Question: I'm having a problem that I cannot find any information on anywhere on the Internet. I'm sharing an Azure directory with a number of my cohorts, and as such, any number of us might be working on a Resource in the Portal. However, when anyone creates a Bot Service, nobody else can access that Resource. Mind you, whoever creates the Bot Service can do whatever they want with it, but anyone else will see the error "Unable to find the bot with the specified id." (Written as is.)

We know that there's no problem with permissions, as everyone has full access to everything, and the problem only seems to be present for the Bot Service Resource.
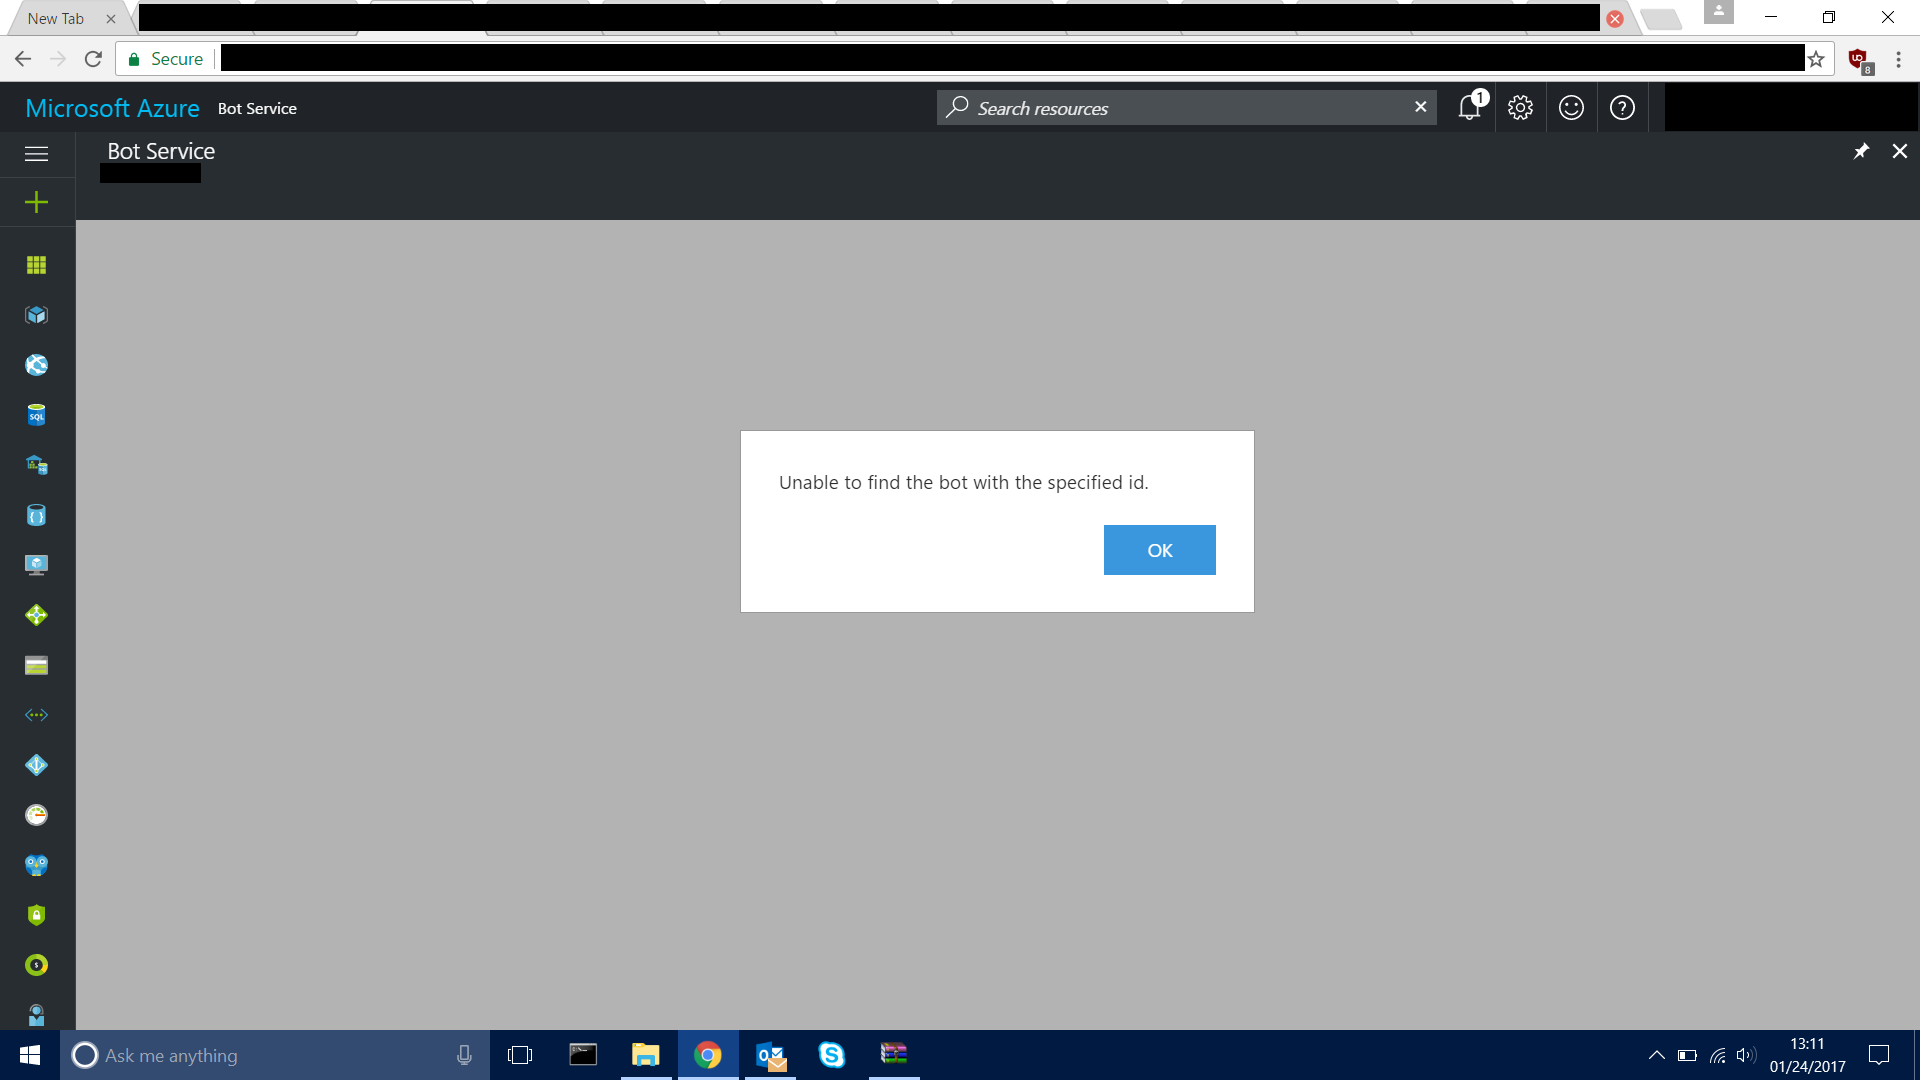
Answer: All righty; so the problem's been solved. In order to avoid this error, I had to go to the dev.botframework.com website (where MSDN Bot Framework bots are hosted). Then, I went to the "Edit" section in the details panel on the bot's info page:
<URL>
Next, I added the email addresses (corresponding to the appropriate Azure accounts) of the users who I wanted to have access to the bot to the Admin section's list of Owners:
<URL>
And that's all there was to it. Would have been a lot simpler to figure out if there was a better error message! Jeeeeeeez.